Question: I am trying to convert a simple Java application to an applet. The application consists of a main.java and a gooey.java
>
'''
package hellow_convert;
import javax.swing.JApplet;
public class main extends JApplet {
public static void main(String[] args) {
gooey gui = new gooey();
}
public void init()
{
gooey gui = new gooey();
}
public void stop() {}
}
'''
>
'''
package hellow_convert;
import javax.swing.*;
import java.util.*;
import java.awt.*;
public class gooey {
public JFrame f = new JFrame();
private JPanel pnlNorth = new JPanel();
private JButton btnNorth = new JButton("North");
private JMenuBar mb = new JMenuBar(); // MenuBar
private JMenu mnuFile = new JMenu("File"); // File Entry on Menu bar
private JMenuItem mnuItemAbout = new JMenuItem("About"); // About Entry
public gooey(){
f.setJMenuBar(mb);
mb.add(mnuFile);
mb.add(mnuHelp);
pnlNorth.add(btnNorth);
f.getContentPane().setLayout(new BorderLayout());
f.getContentPane().add(pnlNorth, BorderLayout.NORTH);
f.setBounds(100, 100, 200, 100);
}
}
'''
It looks like this.

I just cant seem to make it run as an applet. When I run it in debug, an applet window opens, and then, the JFrame window pops up (just as in the application). As an application, it runs as expected, but how do I get controls into the Applet window?
I'm new to this. Any help is appreciated!
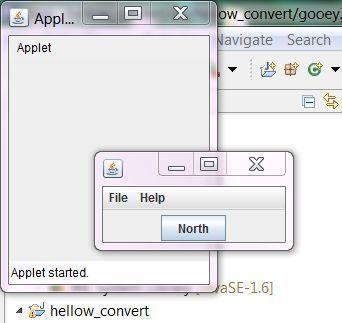
Answer: Well, JApplet is a Swing container itself and thus you'd have to use the applet's content pane in your class 'gooey', instead of always using a JFrame (which is a desktop window and wouldn't not work with an applet).
Try and pass either the JApplet or the JFrame to the 'gooey()' constructor, instead of creating the JFrame in that class.
Edit: your constructor might look like this:
'''
public gooey(RootPaneContainer c){
c.getRootPane().setJMenuBar(mb);
mb.add(mnuFile);
mb.add(mnuHelp);
pnlNorth.add(btnNorth);
c.getContentPane().setLayout(new BorderLayout());
c.getContentPane().add(pnlNorth, BorderLayout.NORTH);
'''
}
Then call it like:
'''
JFrame f = new JFrame(...);
new gooey(f);
'''
or
'''
JApplet a = new JApplet(...);
new gooey(a);
'''
you could also do this in your main class, since it is already an applet instance
'''
new gooey(this);
'''
The 'setBounds(...)' should only be called when dealing with a JFrame.